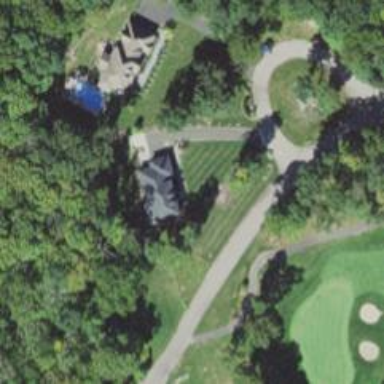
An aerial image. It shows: Residential driveway.